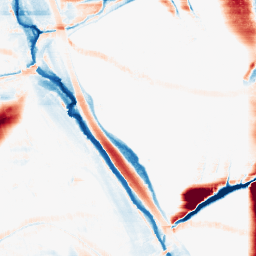
Category: morphological
Decomposition family: morphological_rect
Decomposition parameters: operation: average
width: 50
height: 10
Upsampling method: bicubic_3x
Upsampling parameters: scale: 3
Upsampling scale: 3